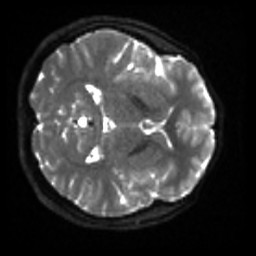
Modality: sbref
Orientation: axial
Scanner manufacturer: siemens
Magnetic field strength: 3 T
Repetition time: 4 s
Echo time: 0.0594 s